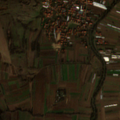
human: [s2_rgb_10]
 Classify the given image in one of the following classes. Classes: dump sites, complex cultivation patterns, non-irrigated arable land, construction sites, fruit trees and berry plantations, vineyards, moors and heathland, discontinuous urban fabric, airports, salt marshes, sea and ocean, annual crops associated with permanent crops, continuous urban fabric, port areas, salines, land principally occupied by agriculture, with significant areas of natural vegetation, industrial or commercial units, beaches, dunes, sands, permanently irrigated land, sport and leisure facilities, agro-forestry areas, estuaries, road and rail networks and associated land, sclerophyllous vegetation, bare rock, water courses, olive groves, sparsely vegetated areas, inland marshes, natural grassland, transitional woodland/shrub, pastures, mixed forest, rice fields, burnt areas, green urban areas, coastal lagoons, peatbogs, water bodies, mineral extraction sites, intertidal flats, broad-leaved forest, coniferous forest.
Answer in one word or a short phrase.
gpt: discontinuous urban fabric, non-irrigated arable land, complex cultivation patterns, land principally occupied by agriculture, with significant areas of natural vegetation